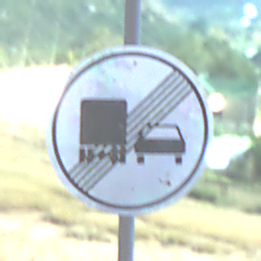
Verkehrszeichen: EndeUeberholverbotKraftfahrzeuge
Umgebung: Outdoor, Nature
Tageszeit: Night
Wetter: PartlyCloudy
Licht: Natural
Jahreszeit: NotSpecified
Kontrast: HighContrast